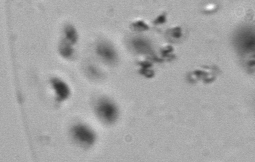
Label: Phaeocystis